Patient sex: M
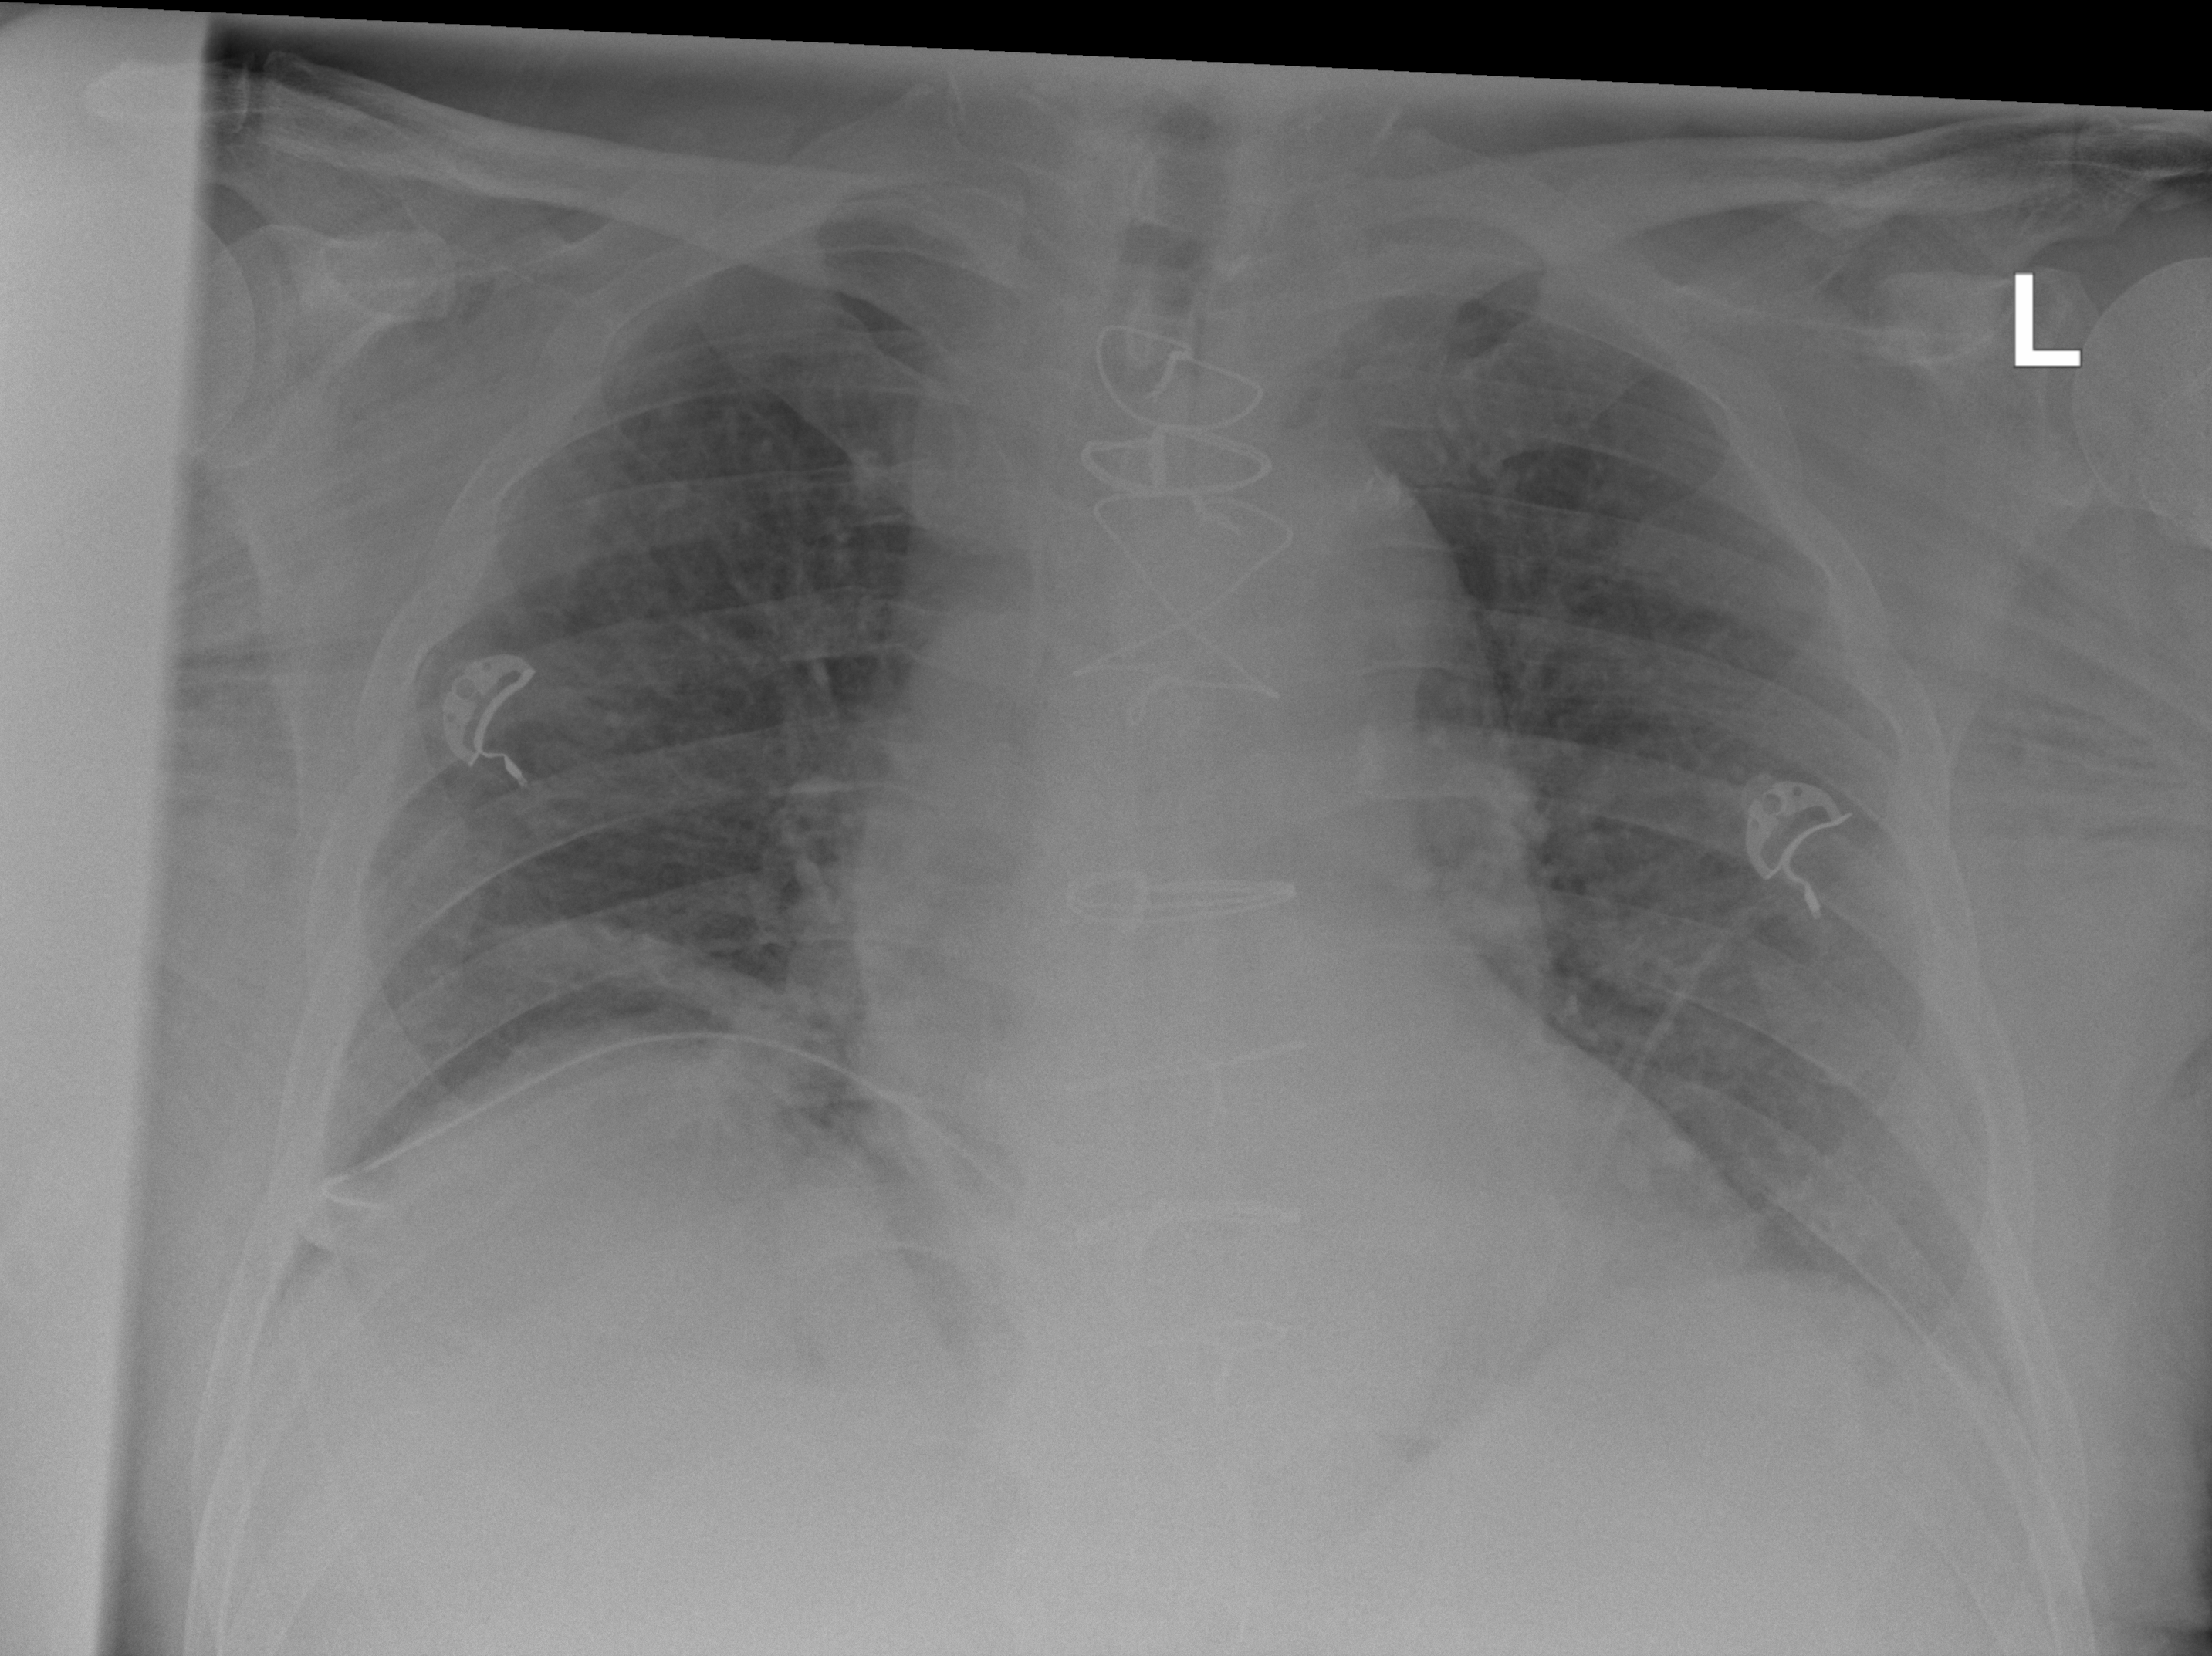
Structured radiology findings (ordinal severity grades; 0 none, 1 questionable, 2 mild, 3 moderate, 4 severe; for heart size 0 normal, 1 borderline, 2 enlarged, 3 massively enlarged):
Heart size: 1
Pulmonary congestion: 2
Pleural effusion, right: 1
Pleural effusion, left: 2
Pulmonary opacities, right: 0
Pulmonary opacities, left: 0
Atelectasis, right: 2
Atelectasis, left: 2